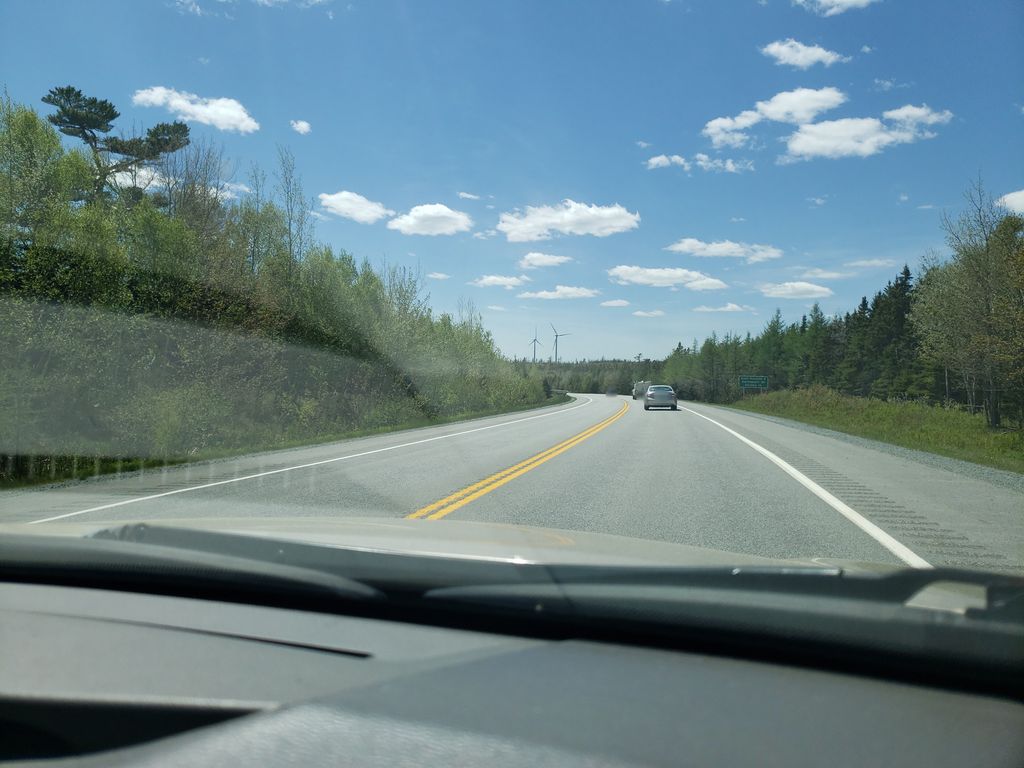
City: halifax